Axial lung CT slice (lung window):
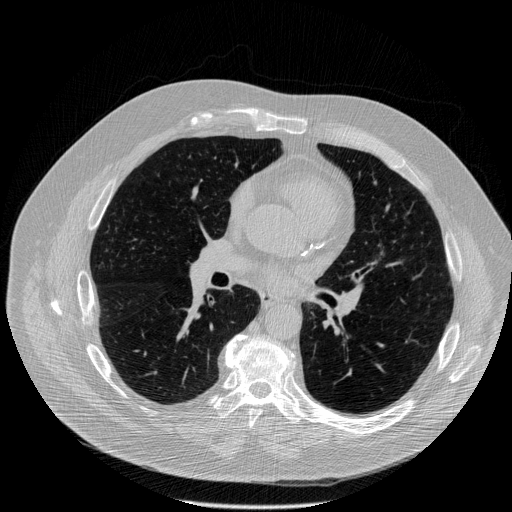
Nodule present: no